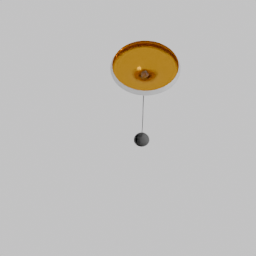
Label: lighting